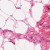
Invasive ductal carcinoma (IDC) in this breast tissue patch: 0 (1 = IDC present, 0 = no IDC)